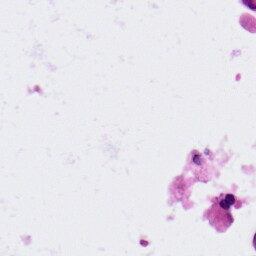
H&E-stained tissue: Lung